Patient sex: M
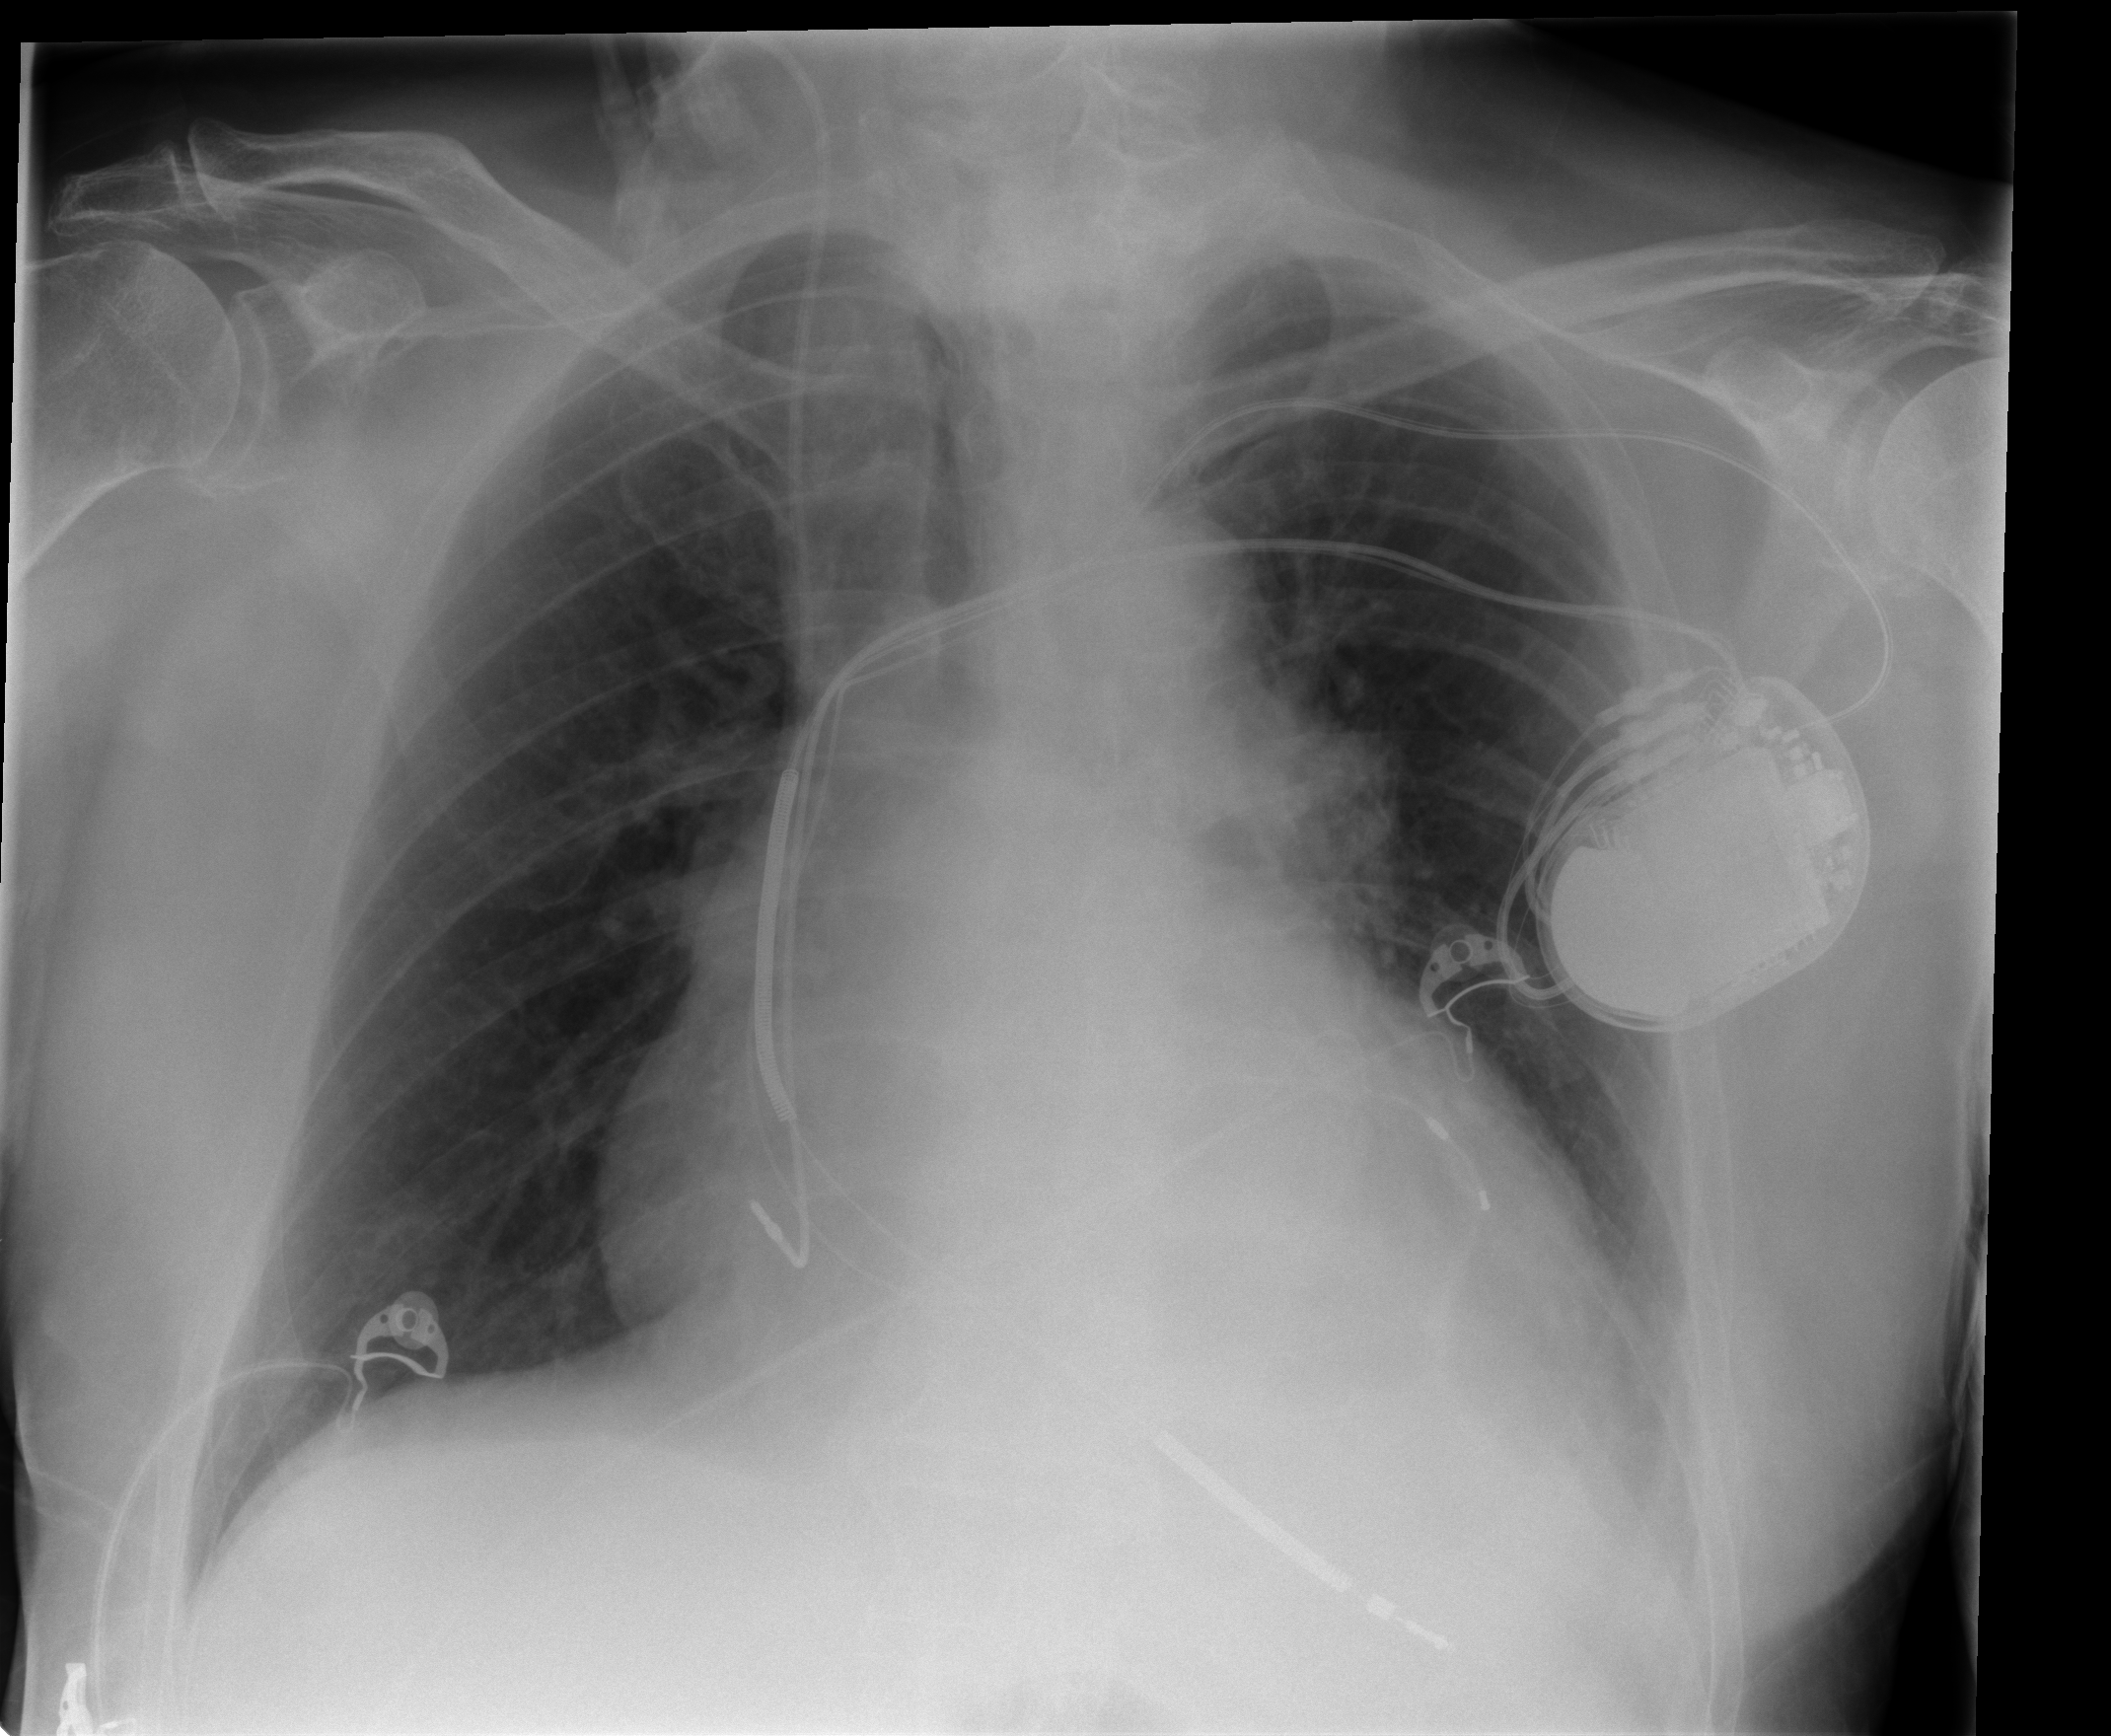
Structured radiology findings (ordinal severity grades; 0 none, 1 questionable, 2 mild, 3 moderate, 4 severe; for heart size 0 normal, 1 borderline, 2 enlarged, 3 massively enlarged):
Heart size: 3
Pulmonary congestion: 0
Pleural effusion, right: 0
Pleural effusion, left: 1
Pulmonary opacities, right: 0
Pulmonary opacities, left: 0
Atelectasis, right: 2
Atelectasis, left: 2